Question: I'm trying to use SelectMany to evaluate a first query with conditions, based on those results execute another query. I've been told that SelectMany should be able to do this. The problem I'm having is the SelectMany seems to ignore the conditions in the first lambda expression. My problem may be with the first expression but I'm not really sure. Any ideas what I'm doing wrong.
First
'''
//get source based on user and active flag
var query = _sourceRepository.GetTable().Where(s => s.ActionItemStates.Any(ais => ais.UserId == user.Id && ais.IsActive == active));
'''
Second - ignores conditions in first
'''
var queryActionItems = query.SelectMany(x => x.ActionItemStates).OrderBy(x => x.ActionItem.SortOrder);
'''

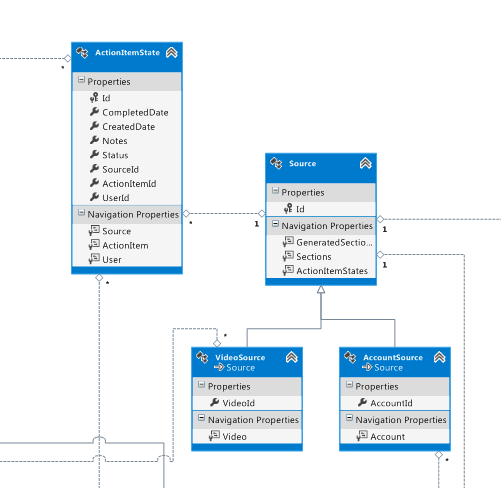
Answer: Well, your first query doesn't assert that all 'ActionItemStates' will have your userId and IsActive true.
It just mean : select me all the 'Sources' where 'ActionItemState' fulfills my conditions.
But in the second query, 'ActionItemStates' are no longer submitted to your conditions : your just taking all 'ActionItemStates' from the 'Sources' selected in the first query.
First query makes a selection between 'Sources', not between 'ActionItemStates'.
Now, this is just explaining WHY it doesn't work, a real answer would need you to explain clearly what you wanna retrieve !